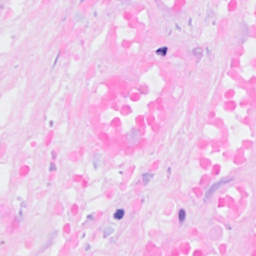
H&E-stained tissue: Breast